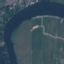
Label: River